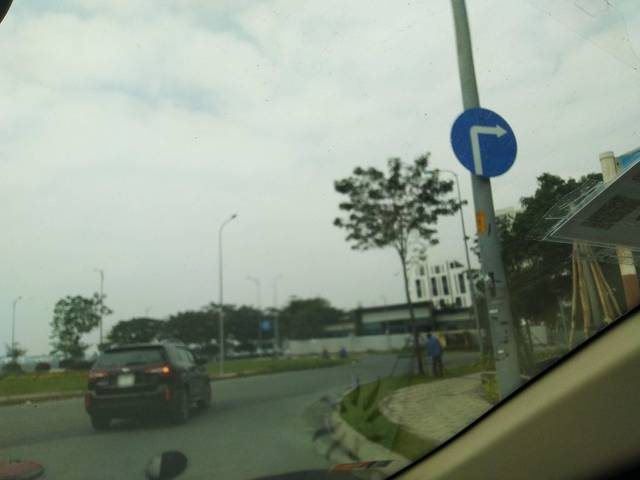
Region: Vietnam
Coordinates: 10.775, 106.75